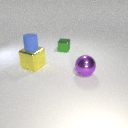
small green metal cube behind large purple metal sphere